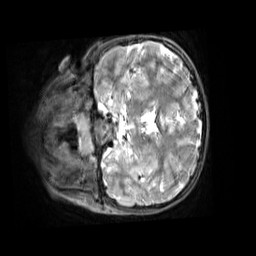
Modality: T2w
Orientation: coronal
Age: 10
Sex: male
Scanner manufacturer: siemens
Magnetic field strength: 3 T
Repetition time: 3.2 s
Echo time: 0.408 s